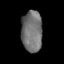
Tissue: skin
Cell type: Epithelial cells
Senescence score: 0.8885
Nuclear area (px): 844
Mean DAPI intensity: 113.302